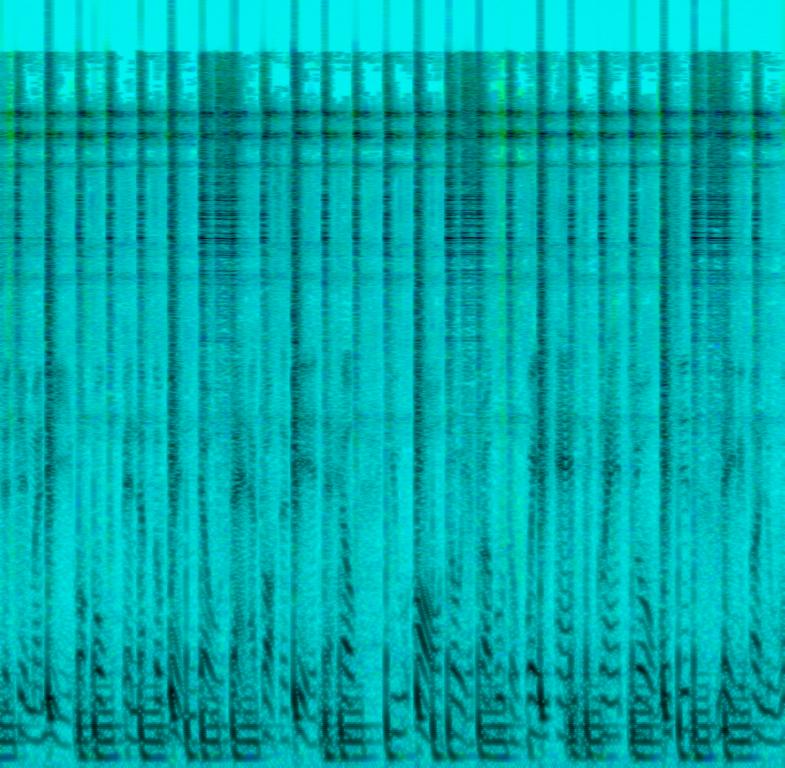
This is a Christmas music piece in the style of hip-hop. There is a child voice announcing the arrival of Santa. The male vocalist is rapping. There is a groovy bass line in the beat. The rhythmic background is provided by an electronic drum beat that has sleigh bells in it. The atmosphere is festive and amusing at the same time. This piece could be used in the soundtrack of a comedic Christmas movie.